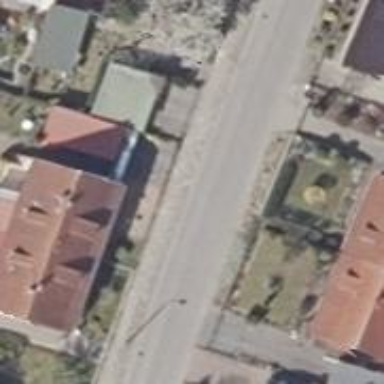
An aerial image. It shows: Residential road with asphalt surface and sidewalk on the left side.